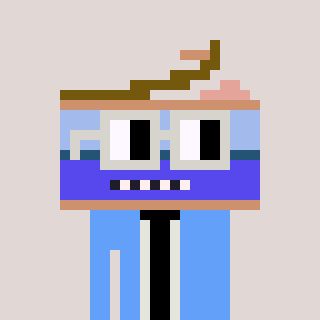
a pixel art character with square light gray glasses, a canned ham-shaped head and a blue-colored body on a warm background